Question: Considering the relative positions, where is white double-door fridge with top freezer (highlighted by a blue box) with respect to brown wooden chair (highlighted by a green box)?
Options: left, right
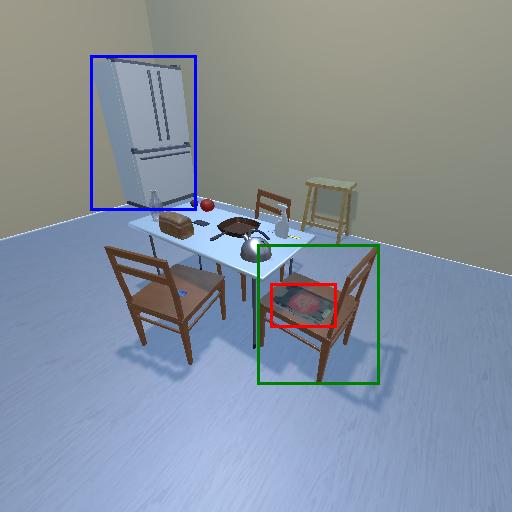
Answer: left